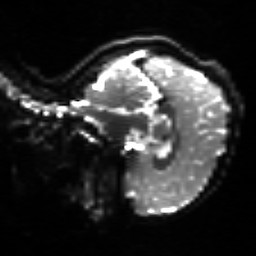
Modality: sbref
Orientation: sagittal
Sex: female
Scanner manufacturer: siemens
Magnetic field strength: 3 T
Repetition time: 5 s
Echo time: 0.071 s